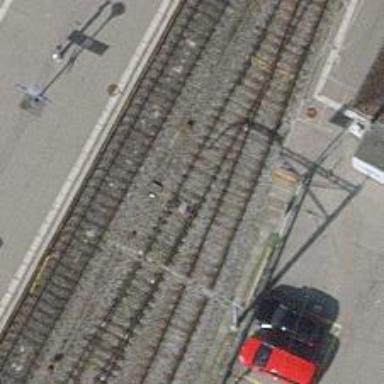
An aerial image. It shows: Railway switch.